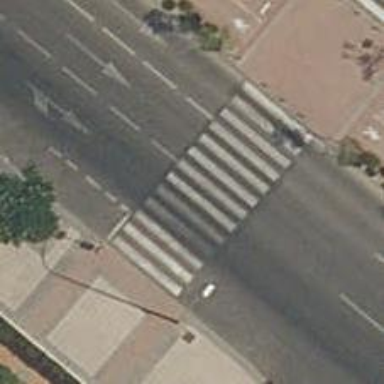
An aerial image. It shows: Road crossing with traffic signals.